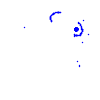
Particle: electron